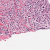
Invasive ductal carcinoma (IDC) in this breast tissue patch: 0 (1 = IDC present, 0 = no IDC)